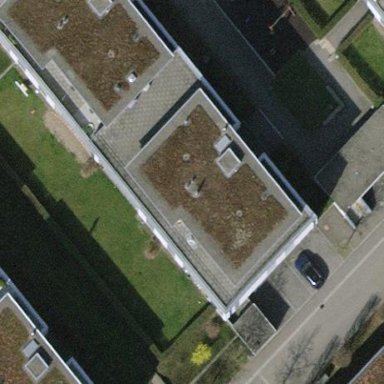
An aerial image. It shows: Building.